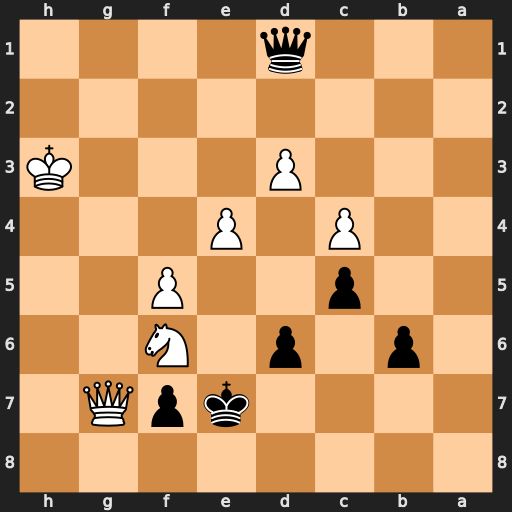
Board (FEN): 8/4kpQ1/1p1p1N2/2p2P2/2P1P3/3P3K/8/3q4
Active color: b
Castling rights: -
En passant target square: -
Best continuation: Qh1+ Kg3 Qg1+ Kf3 Qxg7